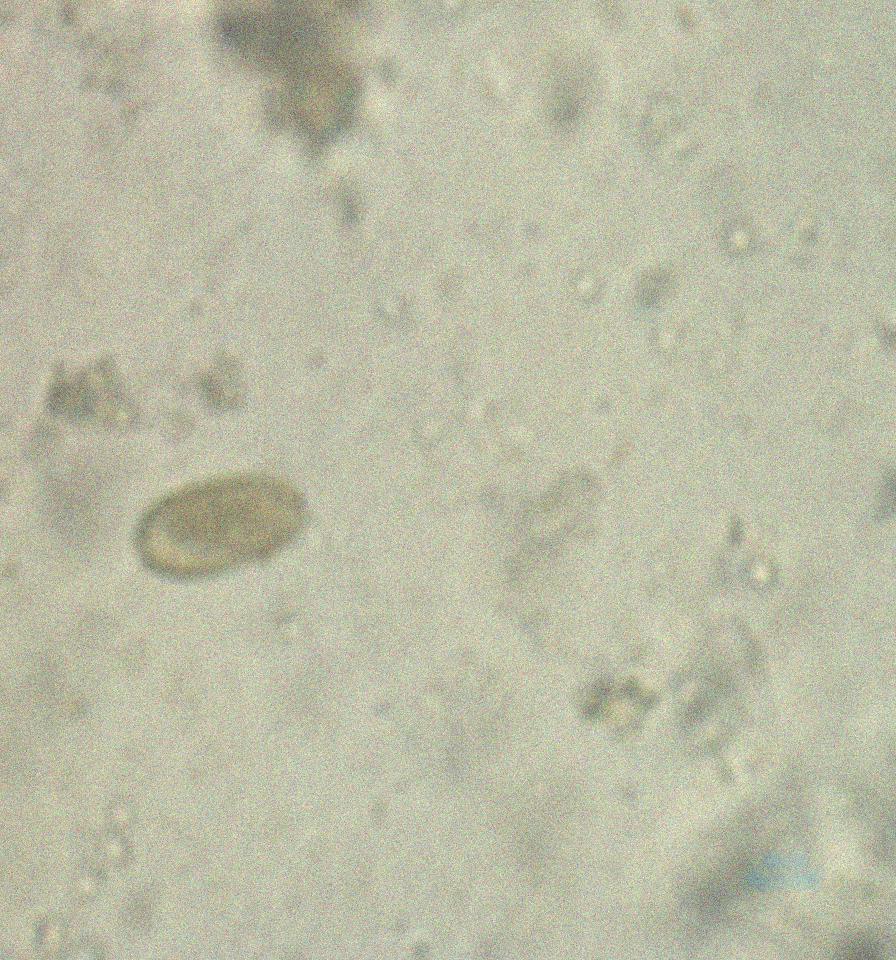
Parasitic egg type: Capillaria philippinensis